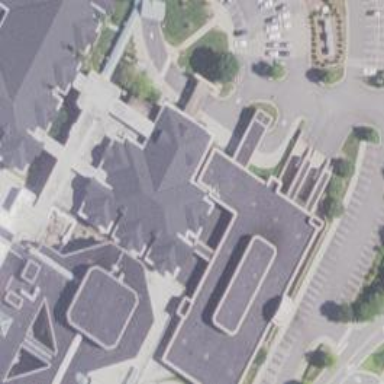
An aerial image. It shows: View of roof of building.